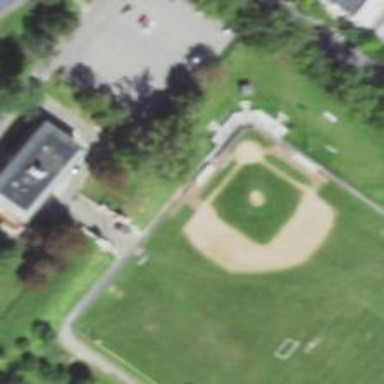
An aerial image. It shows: Baseball pitch for leisure land.